Question: I have a simple html form as follows:
'''
<form action="Test">
<select name="mySelect">
<option value="1">One</option>
<option value="2">Two</option>
<option value="3">Three</option>
<option value="4">Four</option>
<option value="5">Five</option>
</select>
<input type="submit" value="Submit">
</form>
'''
Following is my 'servlet' code to read the value of select in get method:
'''
System.out.println("Value of select: "+ request.getParameter("mySelect"));
'''
This works fine, until I change the value from inspect element option. After changing the value from inspect element, and submitting the form, it sends 'Test' as a value of 'Two' instead of 2, to 'servlet', which is not expected.

My question is that, Is there any way we can avoid this issue? or How to prevent client from sending incorrect data?
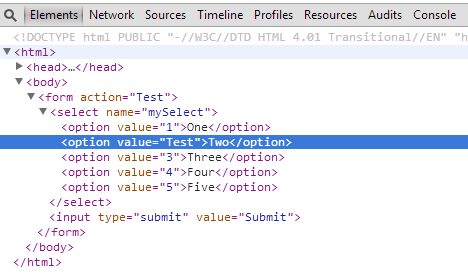
Answer: There is nothing stopping a user from changing values in browser by using firebug/inspect element/ what ever..
What we can do is checking our values on server side and prompting user if they mismatch.
Shouting again ..
# Never trust/depend on client....